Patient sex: F
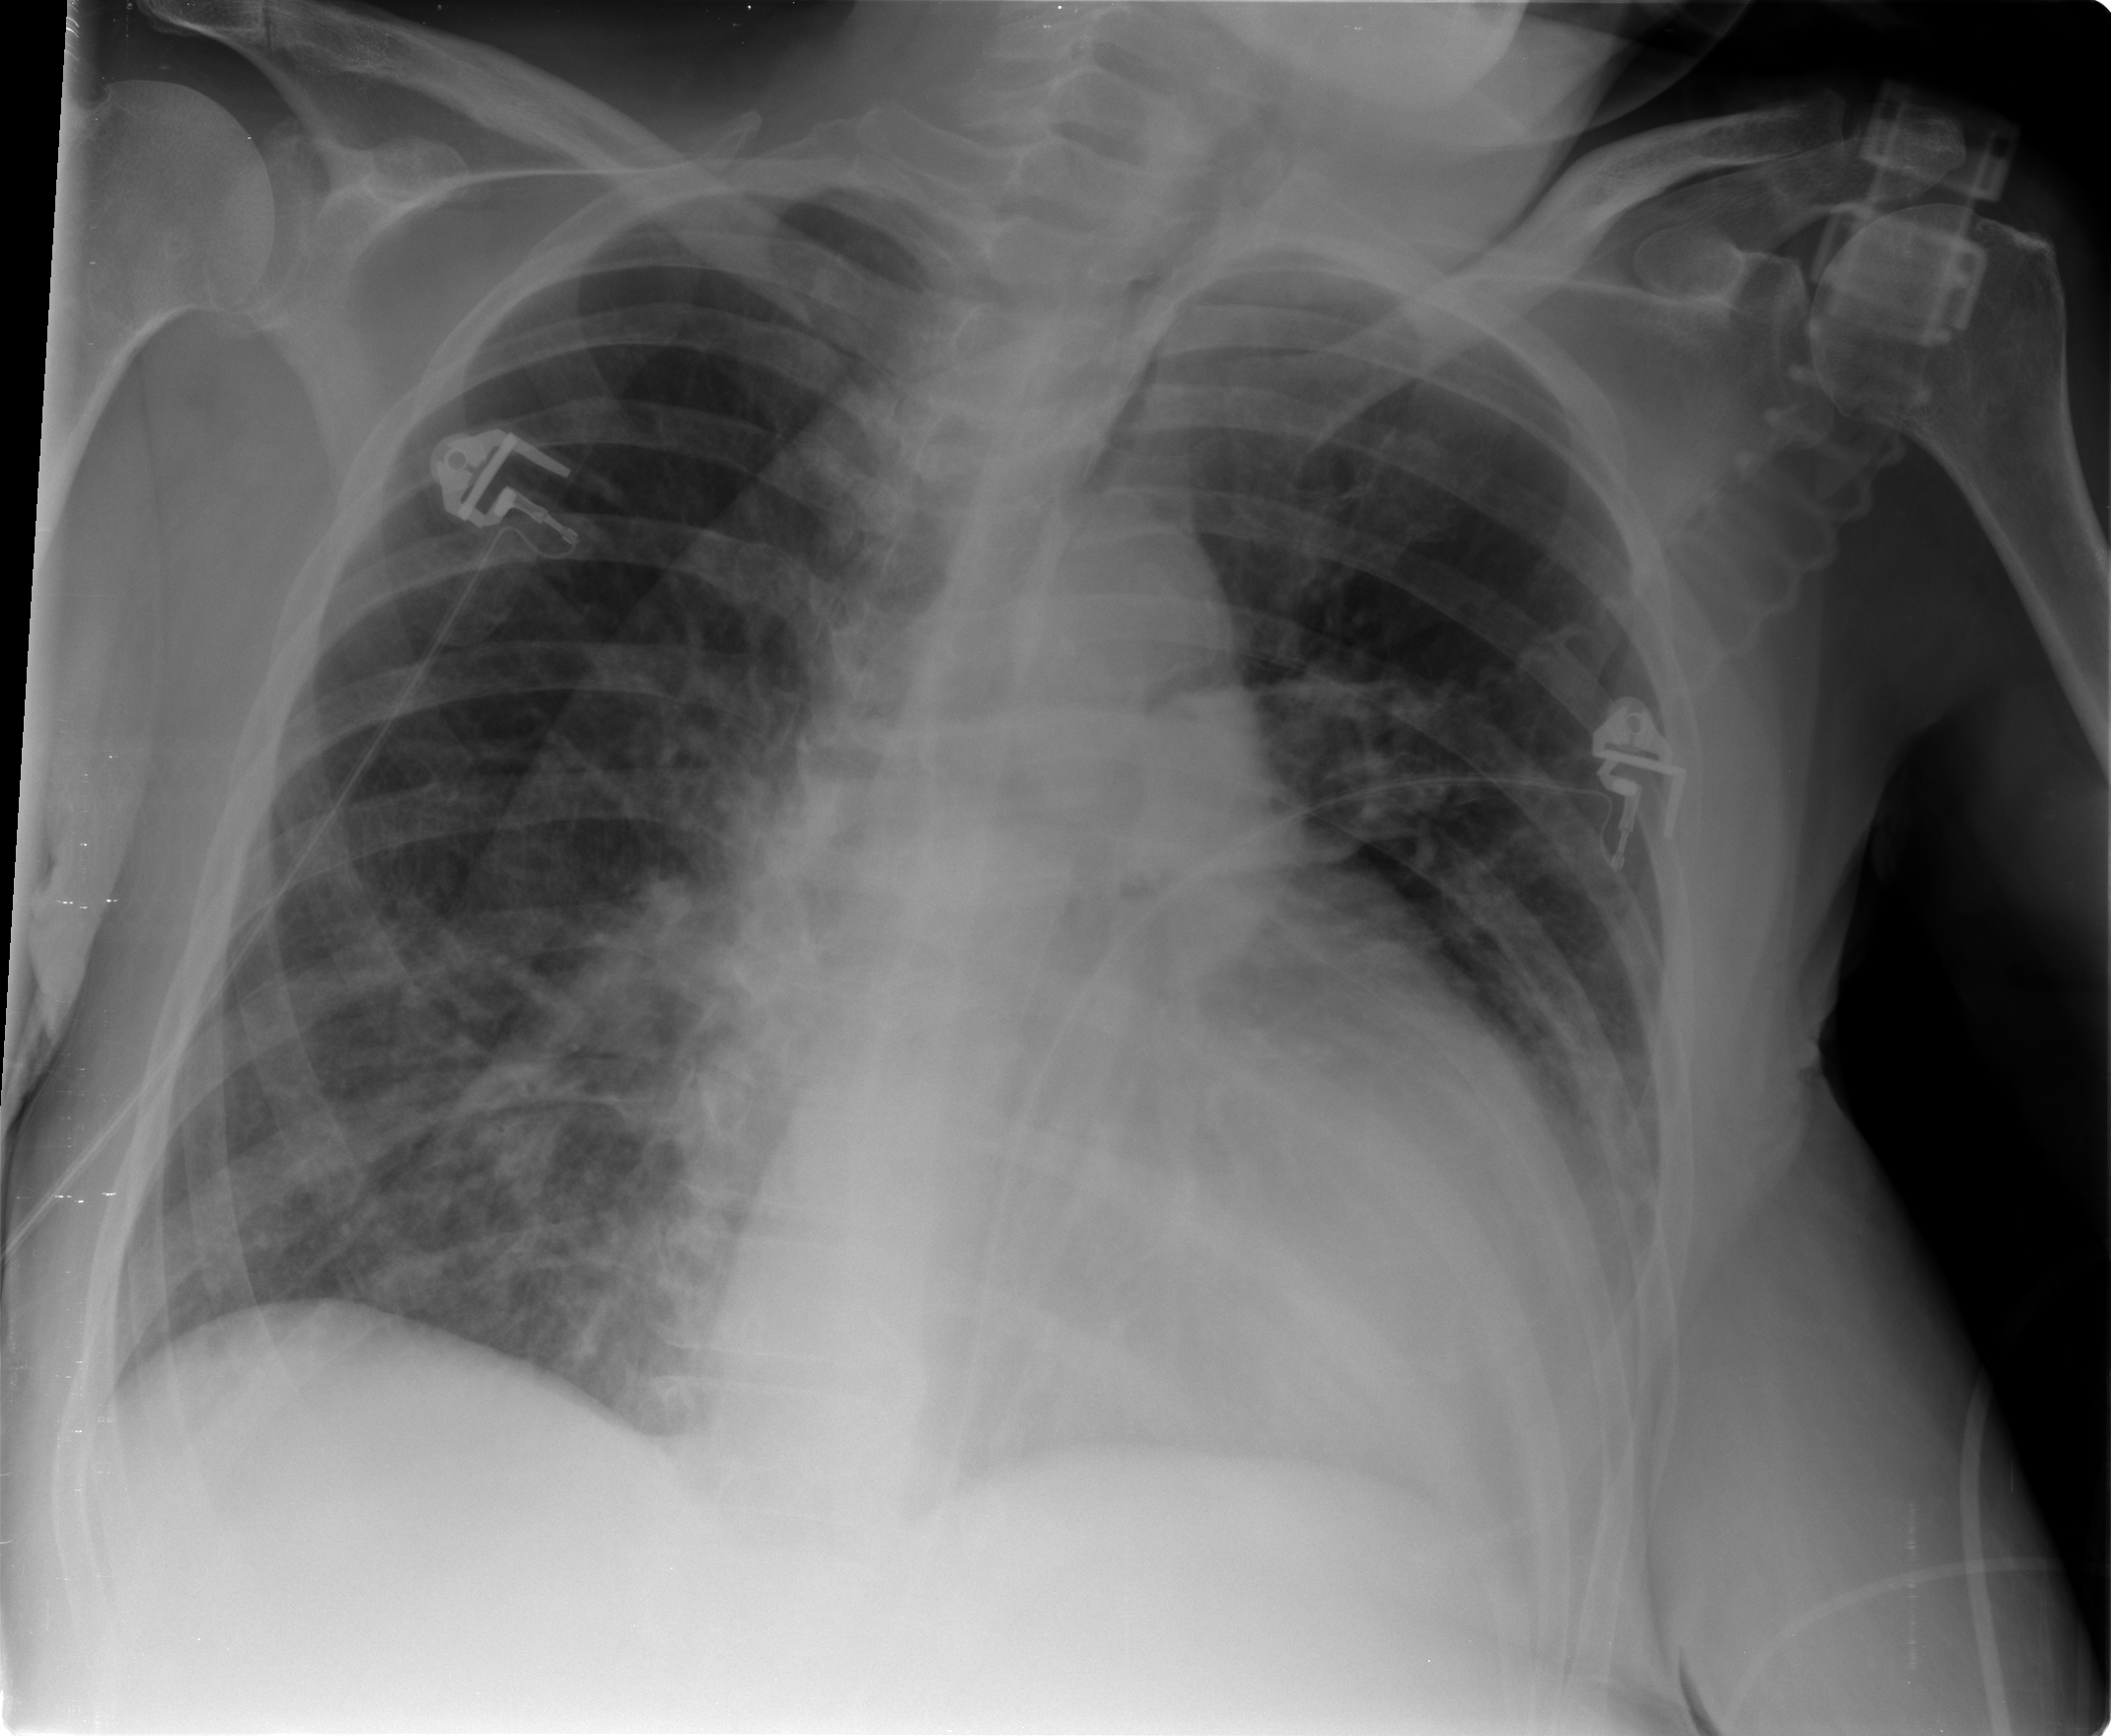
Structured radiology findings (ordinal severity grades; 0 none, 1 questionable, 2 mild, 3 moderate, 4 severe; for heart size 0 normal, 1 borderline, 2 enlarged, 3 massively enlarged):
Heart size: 3
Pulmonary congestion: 0
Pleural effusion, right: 0
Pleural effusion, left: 1
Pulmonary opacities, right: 2
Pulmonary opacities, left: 1
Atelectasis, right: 2
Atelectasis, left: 2